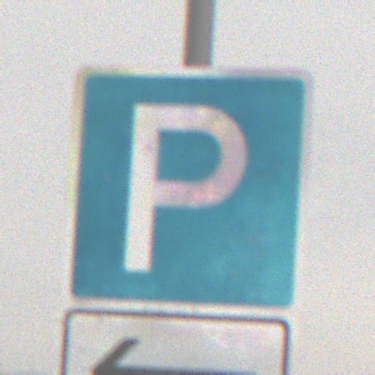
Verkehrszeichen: Parken
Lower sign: RichtungsangabeDurchPfeile1
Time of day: MorningAfternoon
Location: Outdoor (Nature)
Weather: Overcast
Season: Winter
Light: Natural